Question: I faced problem with disabling RichFaces sorting by column on button click.
Maybe someone can help
'''
<rich:extendedDataTable id="#{module}AlertsList"
tableState="#{alertsController.dataModel.tableState}"
enableContextMenu="false"
height="220px"
sortMode="single"
value="#{alertsController.dataModel}"
var="alert" width="100%"
selection="#{alertsController.selection}"
reRender="#{module}AlertsListDatascroller"
rows="#{alertsController.dataModel.rowsPerPage}"
binding="#{alertsController.dataModel.extandetDataTable}"
rowClasses="evenRow,oddRow">
......
<rich:column sortBy="#{alert.lockedByUsername}" width="7%"
style="#{(not empty alert.first4OfLockedByUsername and (alertsController.dataModel.selectedItem != alert)) ? 'background-color: darkgray' : ((alert.action != null and alert.action.classificationTypeEntity.classificationType eq 'POSTPONED') ? 'background-color: thistle' : '')}"
label="#{message['alertsnalysis.alertList.table.lock']}"
selfSorted="#{currentUser.authorities['SVWI_MODIFICATION']}"
id="#{module}AL_lockedByUsername">
<f:facet name="header">#{message['alertsnalysis.alertList.table.lock']}</f:facet>
<h:outputText value="#{alert.first4OfLockedByUsername}" />
</rich:column>
......
<rich:column sortBy="#{alert.id}" width="5%"
style="#{(not empty alert.first4OfLockedByUsername and (alertsController.dataModel.selectedItem != alert)) ? 'background-color: darkgray' : ((alert.action != null and alert.action.classificationTypeEntity.classificationType eq 'POSTPONED') ? 'background-color: thistle' : '')}"
label="#{message['alertsnalysis.alertList.table.id']}"
selfSorted="#{currentUser.authorities['SVWI_MODIFICATION']}"
id="#{module}AL_id">
<f:facet name="header">#{message['alertsnalysis.alertList.table.id']}</f:facet>
<h:outputText value="#{alert.id}" />
</rich:column>
....
<rich:datascroller id="#{module}AlertsListDatascroller" for="#{module}AlertsList" ajaxSingle="false" page="#{alertsController.dataModel.currentPage}"></rich:datascroller>
'''
So I added button to change soring table results by 3 columns at a time, cause due my current realisation i cant sorting data by clicking on different column headers(way with sortMode="multiply" is not accepted):
'''
<h:form id="buttonReset">
<h:panelGrid columns="2">
<a4j:commandButton id="resetSortingButton" styleClass="FatButtonStyle" reRender="#{module}AlertsList"
action="#{alertsController.dataModel.defaultSortField}" value="Default Sorting"/>
</h:panelGrid>
</h:form>
'''
Also I have implementaion of Modifiable:
'''
public abstract class TableDataModel<T, U> extends SerializableDataModel implements Modifiable, Serializable {
...
protected String sortField = null;
..
public void defaultSortField(){ // call on button "Default Sorting" click action
this.sortField = "default"; //set field to default
this.detached = false;
this.defaultFlag = true;
this.i = 0;
}
...
@Override
public void walk(final FacesContext context, final DataVisitor visitor, final Range range, final Object argument)
throws IOException {
final int firstRow = ((SequenceRange) range).getFirstRow();
final int numberOfRows = ((SequenceRange) range).getRows();
if (detached) {
for (final U key : wrappedKeys) {
setRowKey(key);
visitor.process(context, key, argument);
}
} else {
List<T> list = Collections.<T>emptyList();
if (rangeChanged((SequenceRange) range) || sortChanged(sortField) || filterMapChanged(filterMap) || descChanged(descending) || ((MethodReRendering) this).getReRenderingEnabled()) {
lastRange = (SequenceRange) range;
lastSortField = sortField;
lastFilterMap = new HashMap<String, Object>(filterMap);
lastDescending = descending;
((MethodReRendering) this).setReRenderingEnabled(false);
list = findObjects(firstRow, numberOfRows, sortField, filterMap, descending); //in findObjects() checking if sortField == "default", then sorting by 3 columns, else by column in field value
wrappedKeys = new CopyOnWriteArrayList<U>();
for (final T object : list) {
wrappedKeys.add(getId(object));
wrappedData.put(getId(object), object);
visitor.process(context, getId(object), argument);
}
} else {
for (U id :wrappedKeys)
visitor.process(context, id, argument);
}
}
}
...
public void modify(List<FilterField> filterFields, List<SortField2> sortFields) {
filterMap.clear();
SortField2 sortField2 = null;
String expressionStr = null;
ExtendedFilterField extendedFilterField = null;
String value = null;
Expression expression = null;
if (sortFields != null && !sortFields.isEmpty()) {
sortField2 = sortFields.get(0);
expression = sortField2.getExpression();
......
}
...
}
'''
So problem is when I click my btn I change sortField value and walk() method returns new sorted by 3 columns data to my table ( see findObjects(firstRow, numberOfRows, sortField, filterMap, descending);).
All works fine.
But on my page I still can see (by icon or if i refresh my page it calls modify() method with List sortFields parameter == "alertId") that means what data still sorted by alertId column, but new sorting implemented. What logic I need add to my defaultSortField() method (calls on "Default Sorting" button click), for disable sorting by alertId column?
Added binding my extendedDataTable to property:
But maybe someone know how can I disable current sorting?
UIExtendedDataTable extandetDataTable = null;
'''
public void setExtandetDataTable(UIExtendedDataTable extandetDataTable) {
this.extandetDataTable = extandetDataTable;
List<SortField2> sortField2s = extandetDataTable.getSortFields();
SortField2 sortField2;
}
public UIExtendedDataTable getExtandetDataTable() {
return extandetDataTable;
}
'''
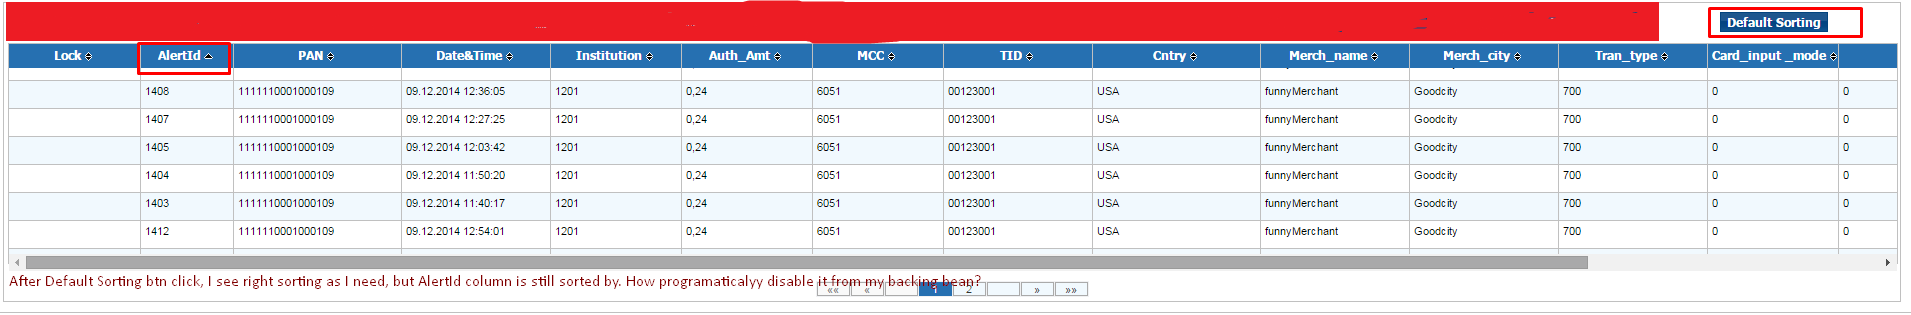
Answer: Why can't you use the 'sortMode=multi'?
The table also has sortPriority - a list of ids by which to sort, I assume your not adding the ids of the columns to the sortPriority so it gets sorted by the id that is there. The handling is done in 'org.richfaces.renderkit.SortingFilteringRowsRenderer.decodeSorting()'.
EDIT: If you want to disable sorting you can set 'sortType="custom"' on rich:column, but I don't know if that won't interfere with your implementation.